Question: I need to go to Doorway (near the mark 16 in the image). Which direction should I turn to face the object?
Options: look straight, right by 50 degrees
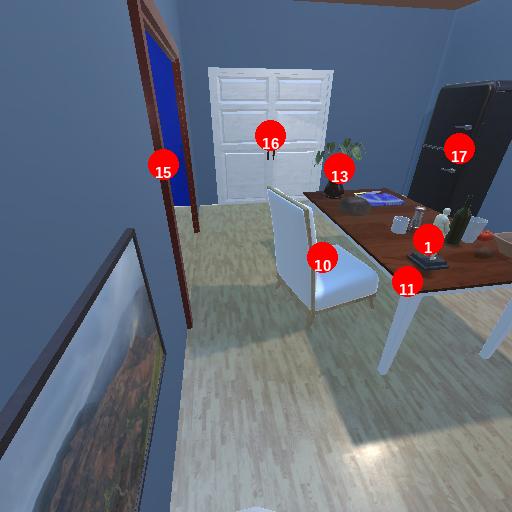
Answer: look straight